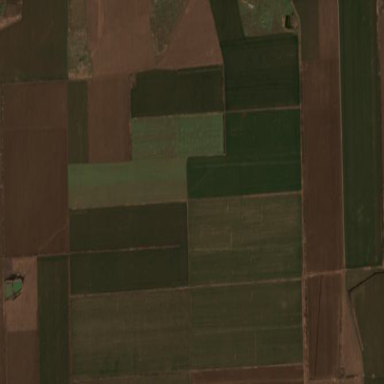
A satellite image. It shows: View of farmland.